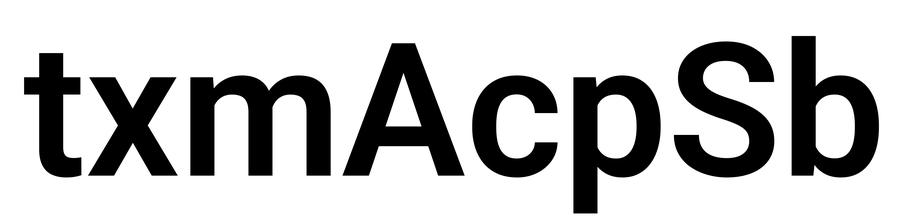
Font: Roboto_SemiBold